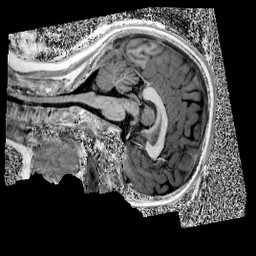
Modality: UNIT1
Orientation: sagittal
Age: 9
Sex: female
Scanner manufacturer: siemens
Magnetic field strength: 3 T
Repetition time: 4 s
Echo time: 0.00303 s